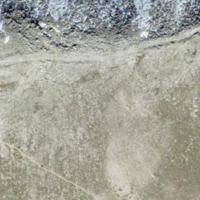
EUNIS habitat code: 48
Species observed at this site:
Androsace alpina